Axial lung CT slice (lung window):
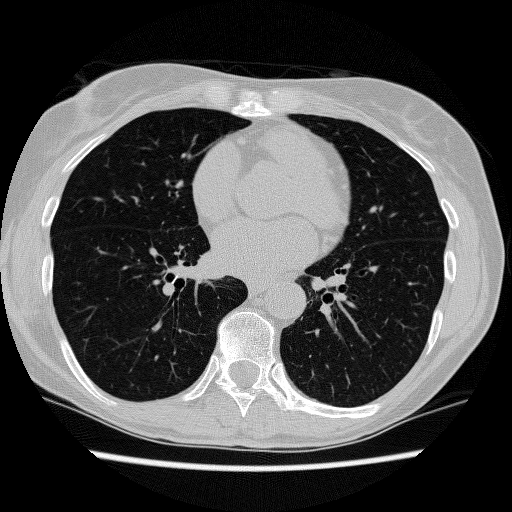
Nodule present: no